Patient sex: M
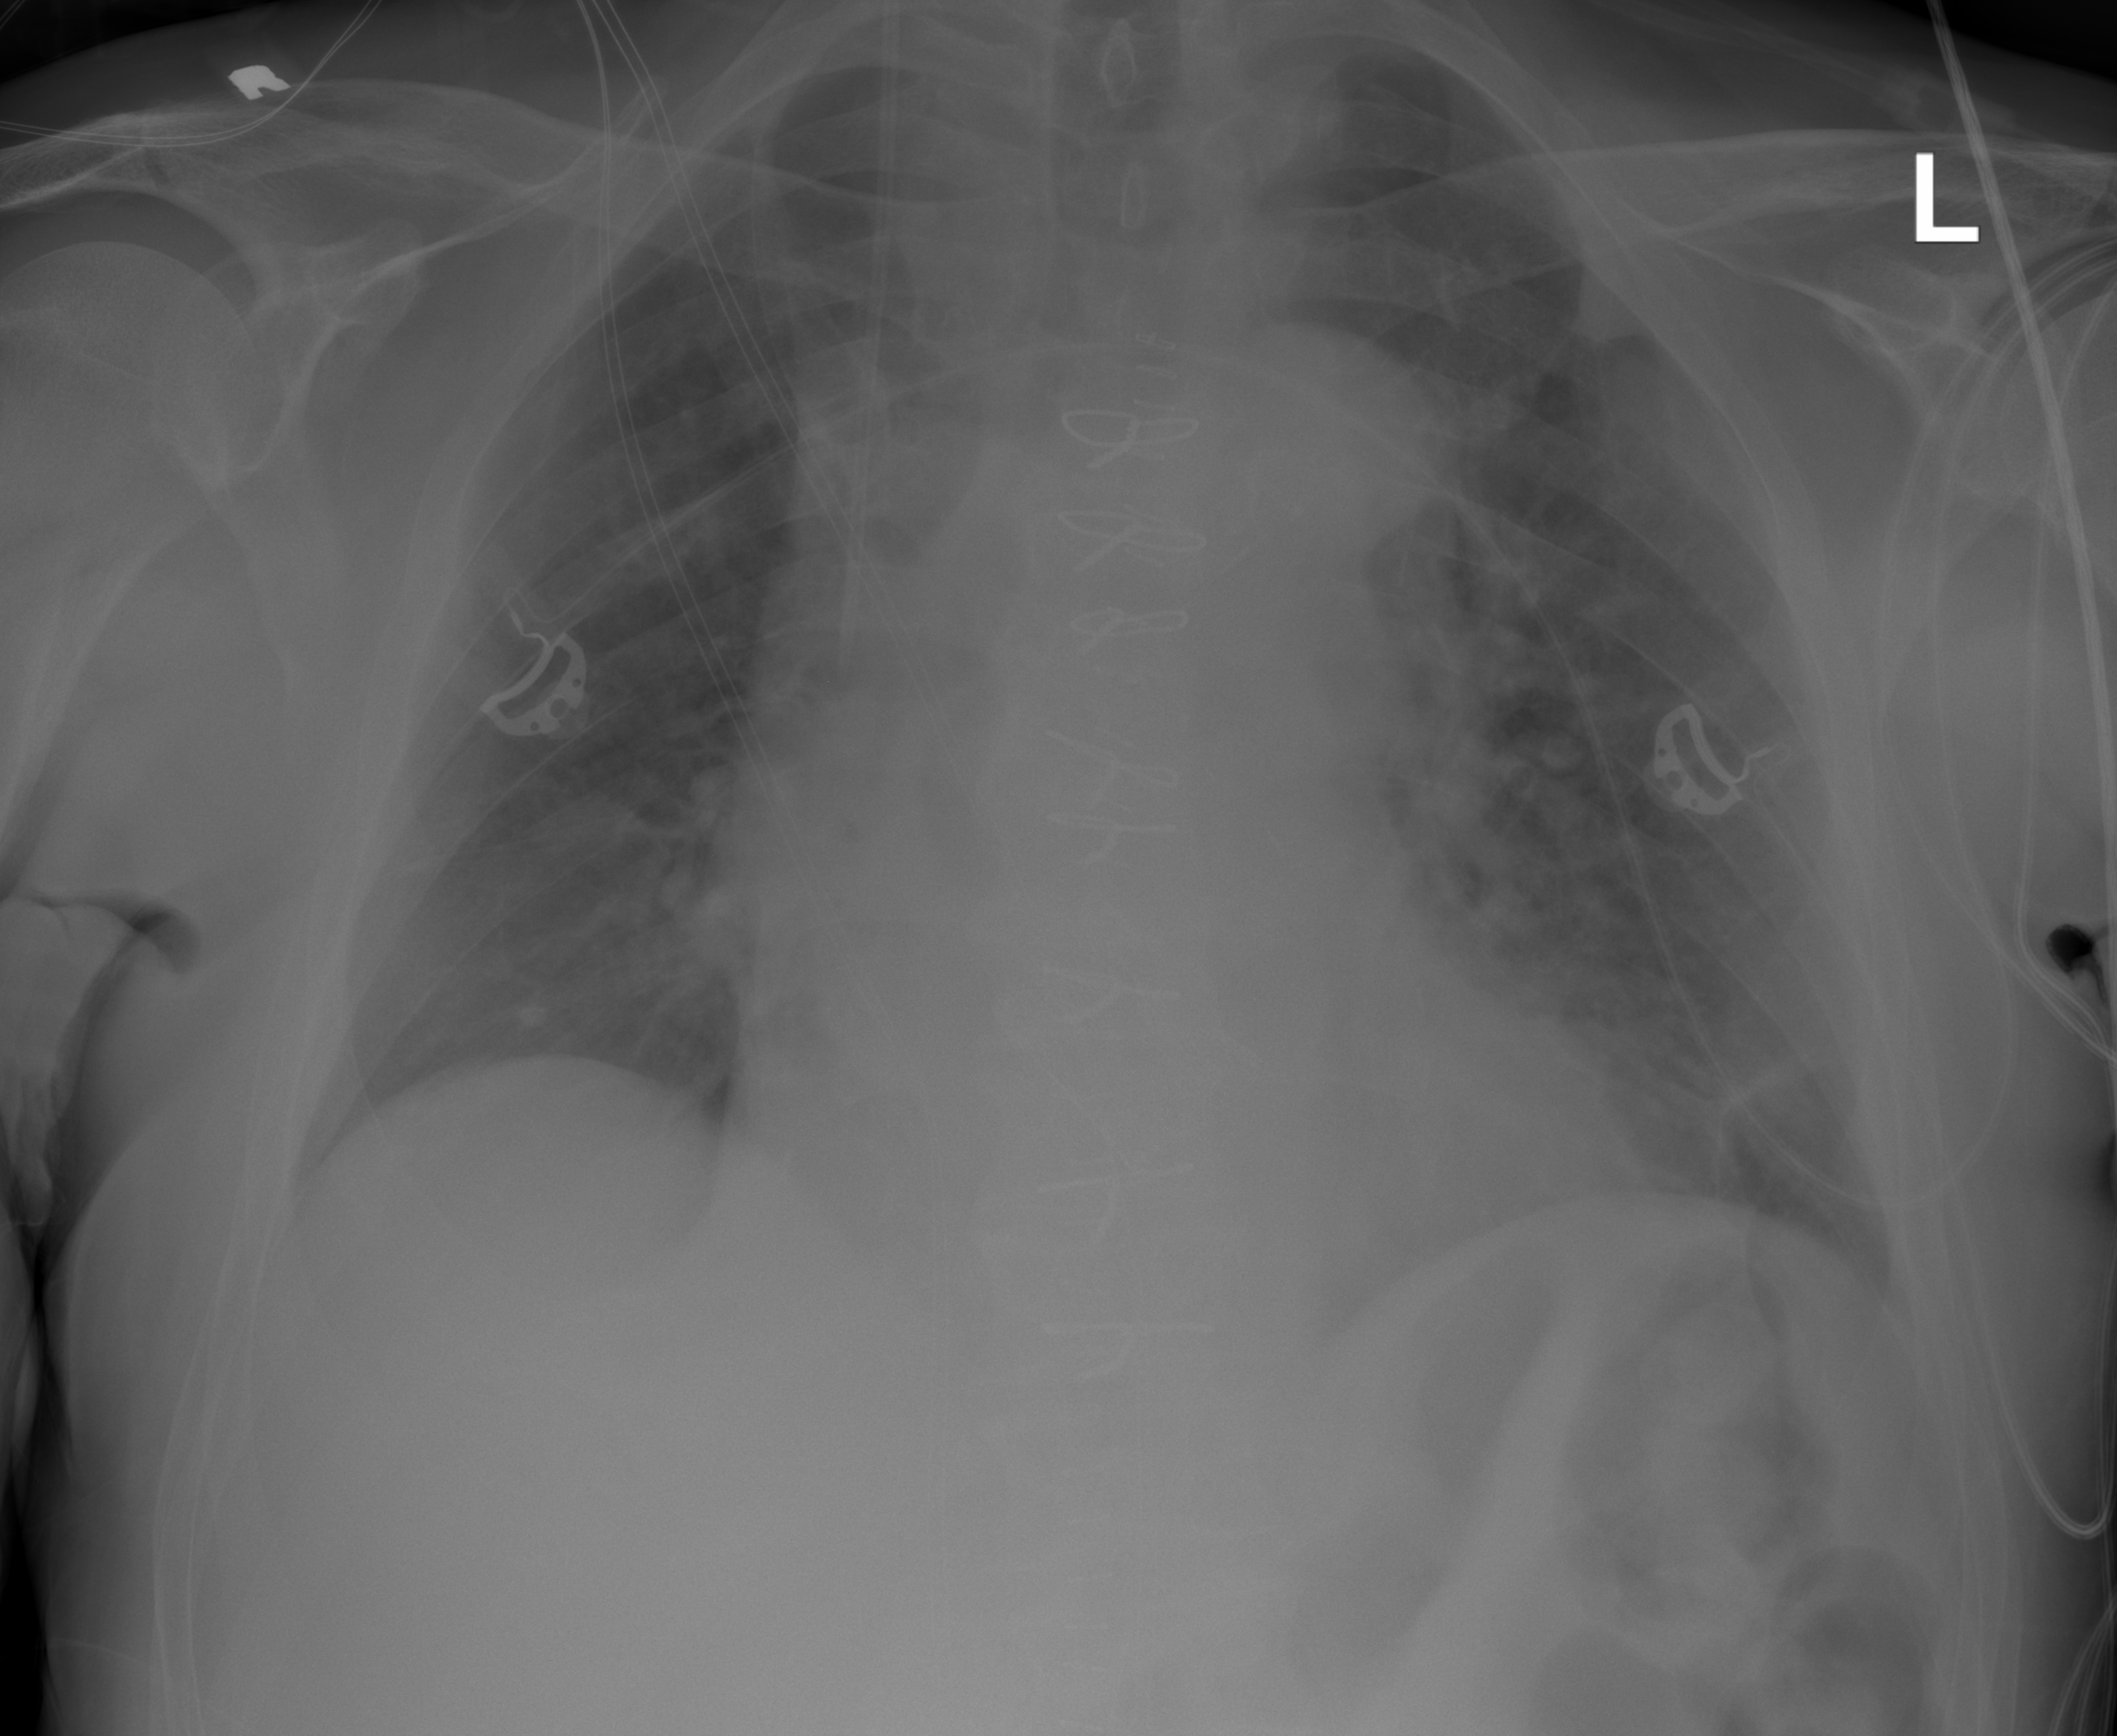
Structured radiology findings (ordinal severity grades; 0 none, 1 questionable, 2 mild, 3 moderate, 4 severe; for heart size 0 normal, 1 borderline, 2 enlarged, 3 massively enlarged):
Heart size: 2
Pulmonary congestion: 2
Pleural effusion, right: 0
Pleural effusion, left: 0
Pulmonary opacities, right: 0
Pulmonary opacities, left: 0
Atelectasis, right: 0
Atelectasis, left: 2